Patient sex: F
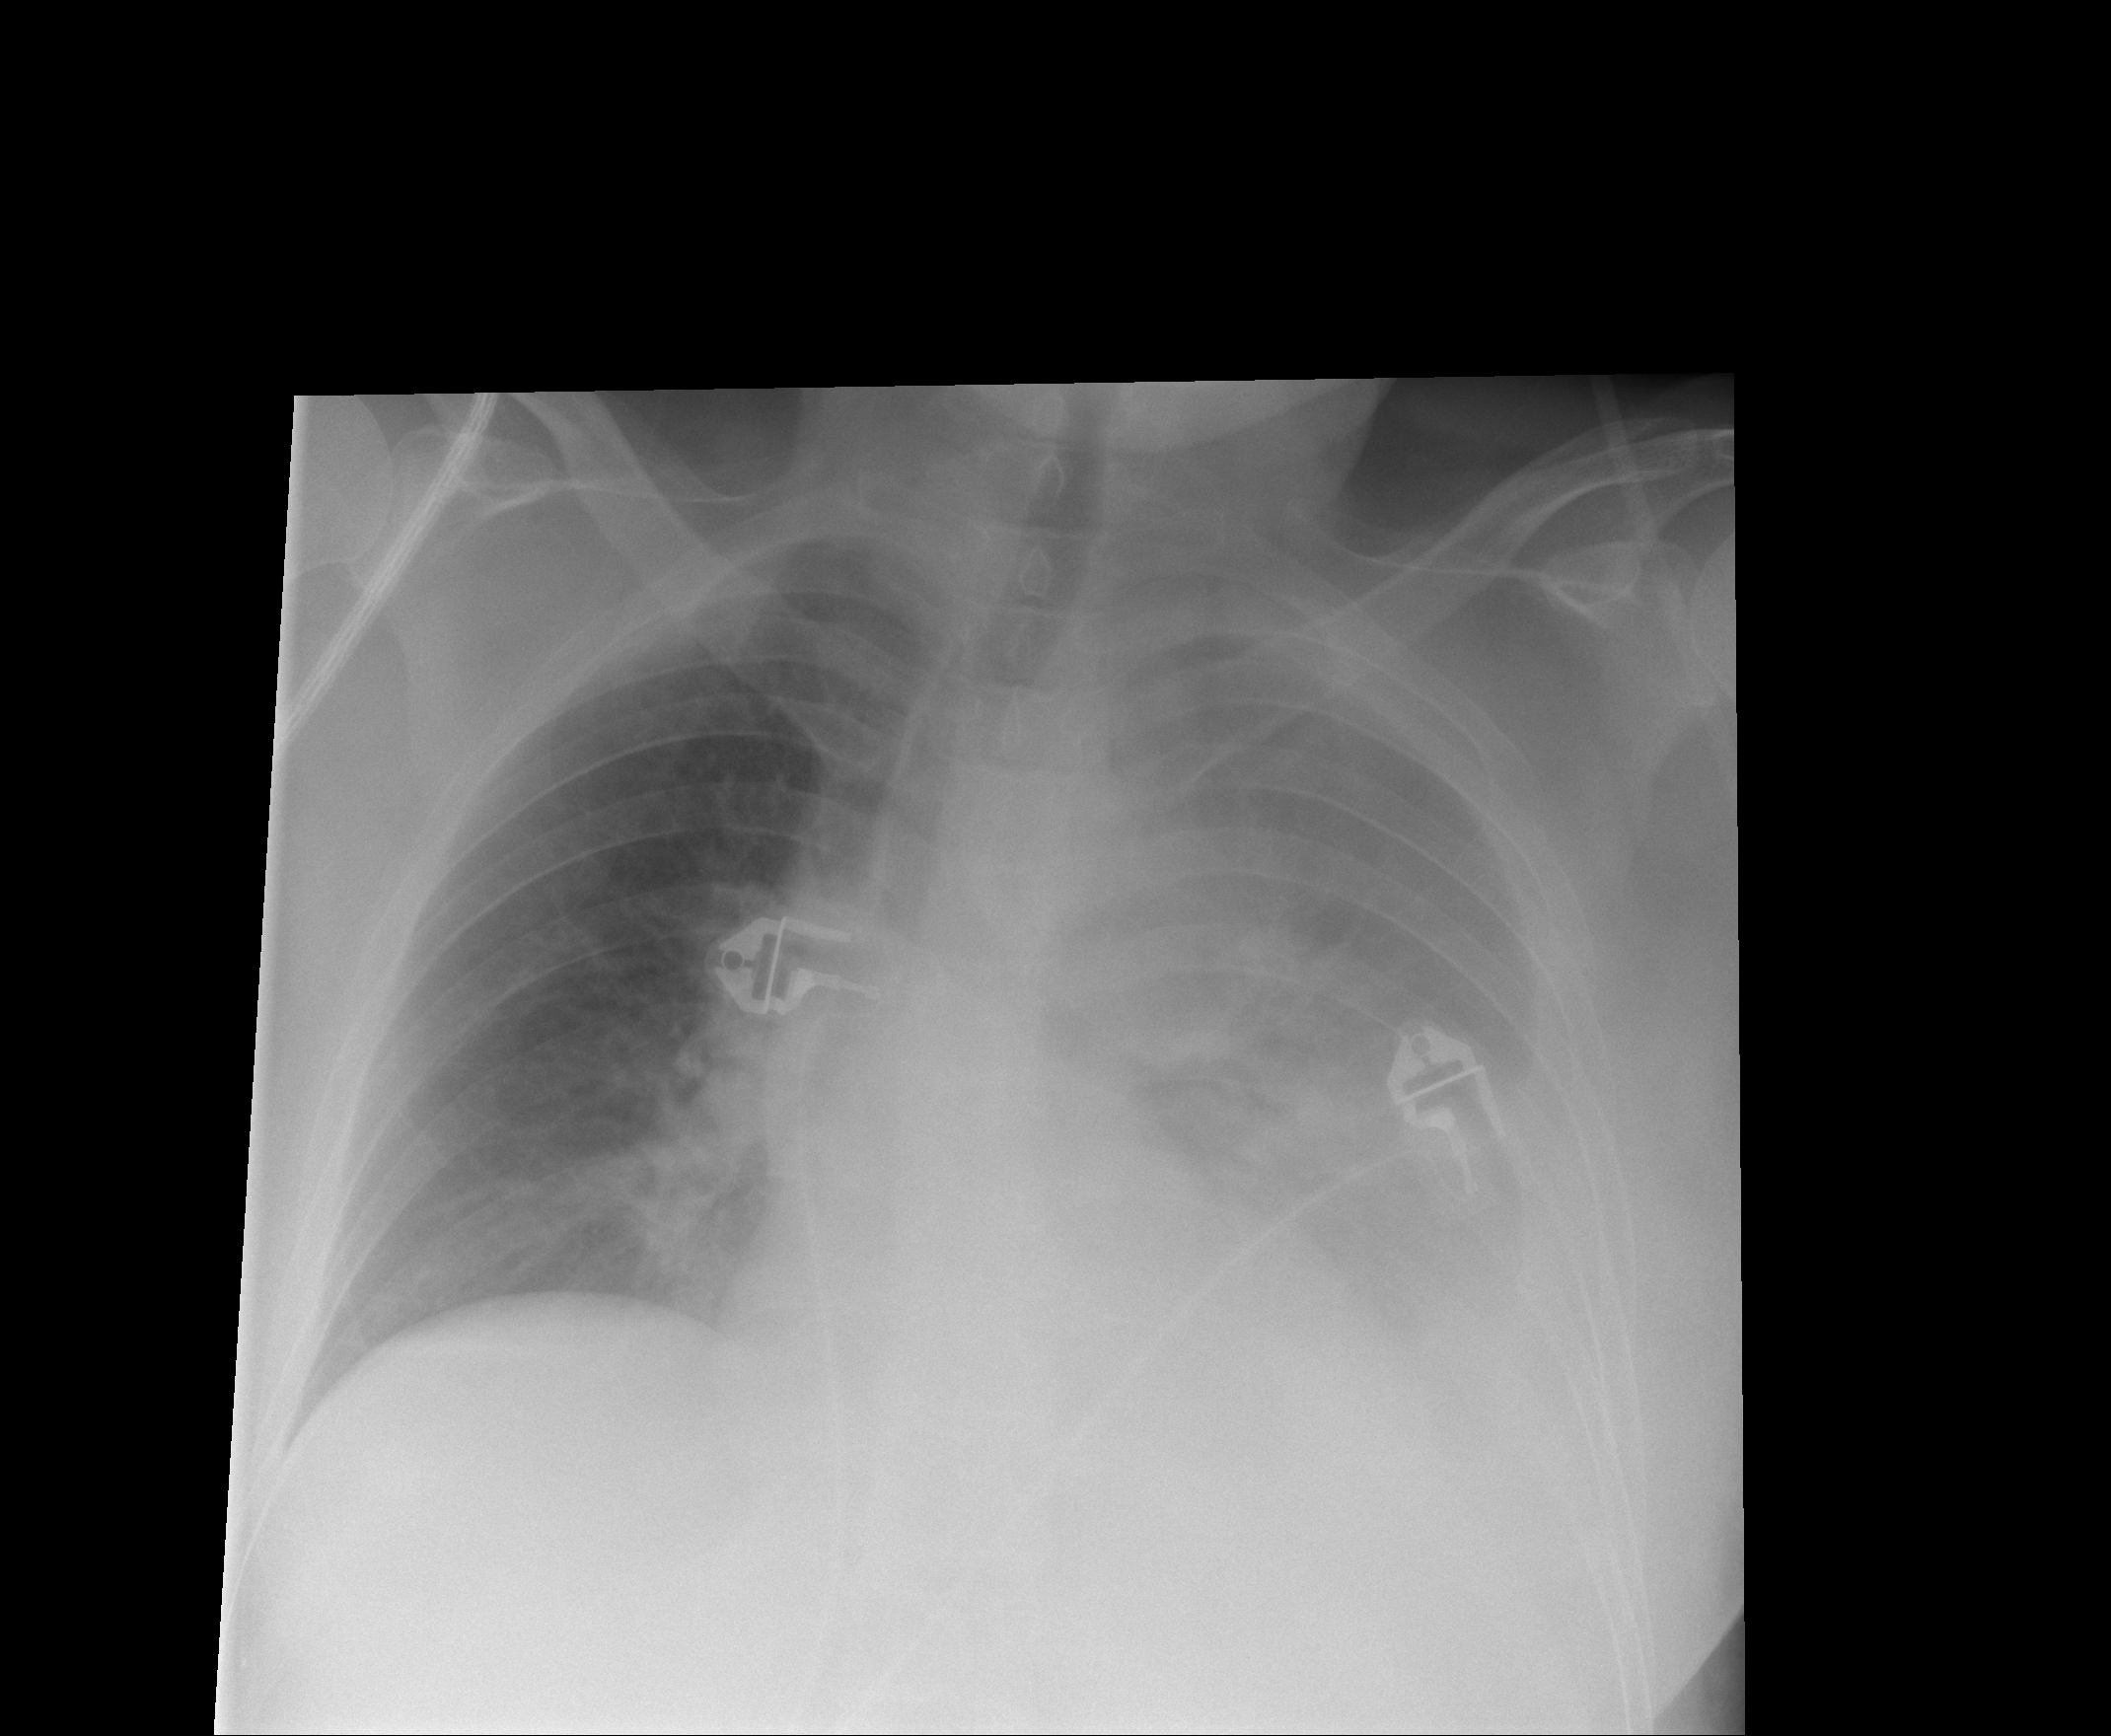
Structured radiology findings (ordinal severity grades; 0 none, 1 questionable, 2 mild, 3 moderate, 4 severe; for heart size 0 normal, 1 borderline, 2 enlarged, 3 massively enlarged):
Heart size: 2
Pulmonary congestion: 2
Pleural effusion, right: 1
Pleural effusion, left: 3
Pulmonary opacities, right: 0
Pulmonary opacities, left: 0
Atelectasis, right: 2
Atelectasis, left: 2